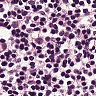
Metastatic tissue present: no